Question: I trying to write simple method that shows alert dialog and ask user for feedback on my email.
My method:
'''
public static void showExceptionDialog(Exception exception) {
StringWriter stringWriter = new StringWriter();
PrintWriter printWriter = new PrintWriter(stringWriter);
exception.printStackTrace(printWriter);
String exceptionText = stringWriter.toString();
try {
VBox content = FXMLLoader.load(Dialogs.class.getResource("/org/flycraft/minecraft/droplauncher/exception_dialog_content.fxml"));
TextArea exceptionTextArea = (TextArea) content.lookup("#exception_text_area");
exceptionTextArea.setText(exceptionText);
Alert alert = new Alert(Alert.AlertType.WARNING);
alert.setTitle("Oshibka");
alert.setHeaderText("Chto-to poshlo ne tak");
alert.getDialogPane().setContent(content);
alert.showAndWait();
} catch (IOException e) {
e.printStackTrace();
}
}
'''
But in real dialog i see:

This is a bug, or something I don't understand?
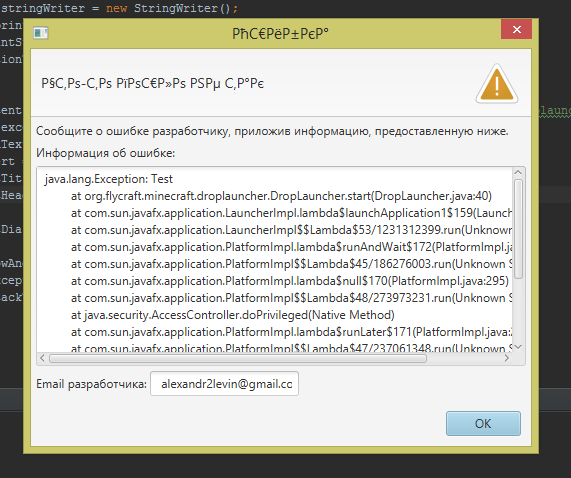
Answer: Yep, fixed. I use <URL> plugin for building JavaFX application with gradle. So I just added this line to my build.gradle:
'''
compileJava.options.encoding = 'UTF-8'
'''
<URL>